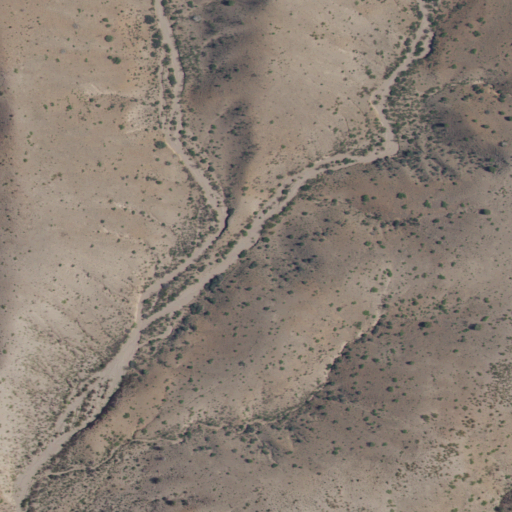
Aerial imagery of valley in New Mexico named Tank Draw containing only shrub